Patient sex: F
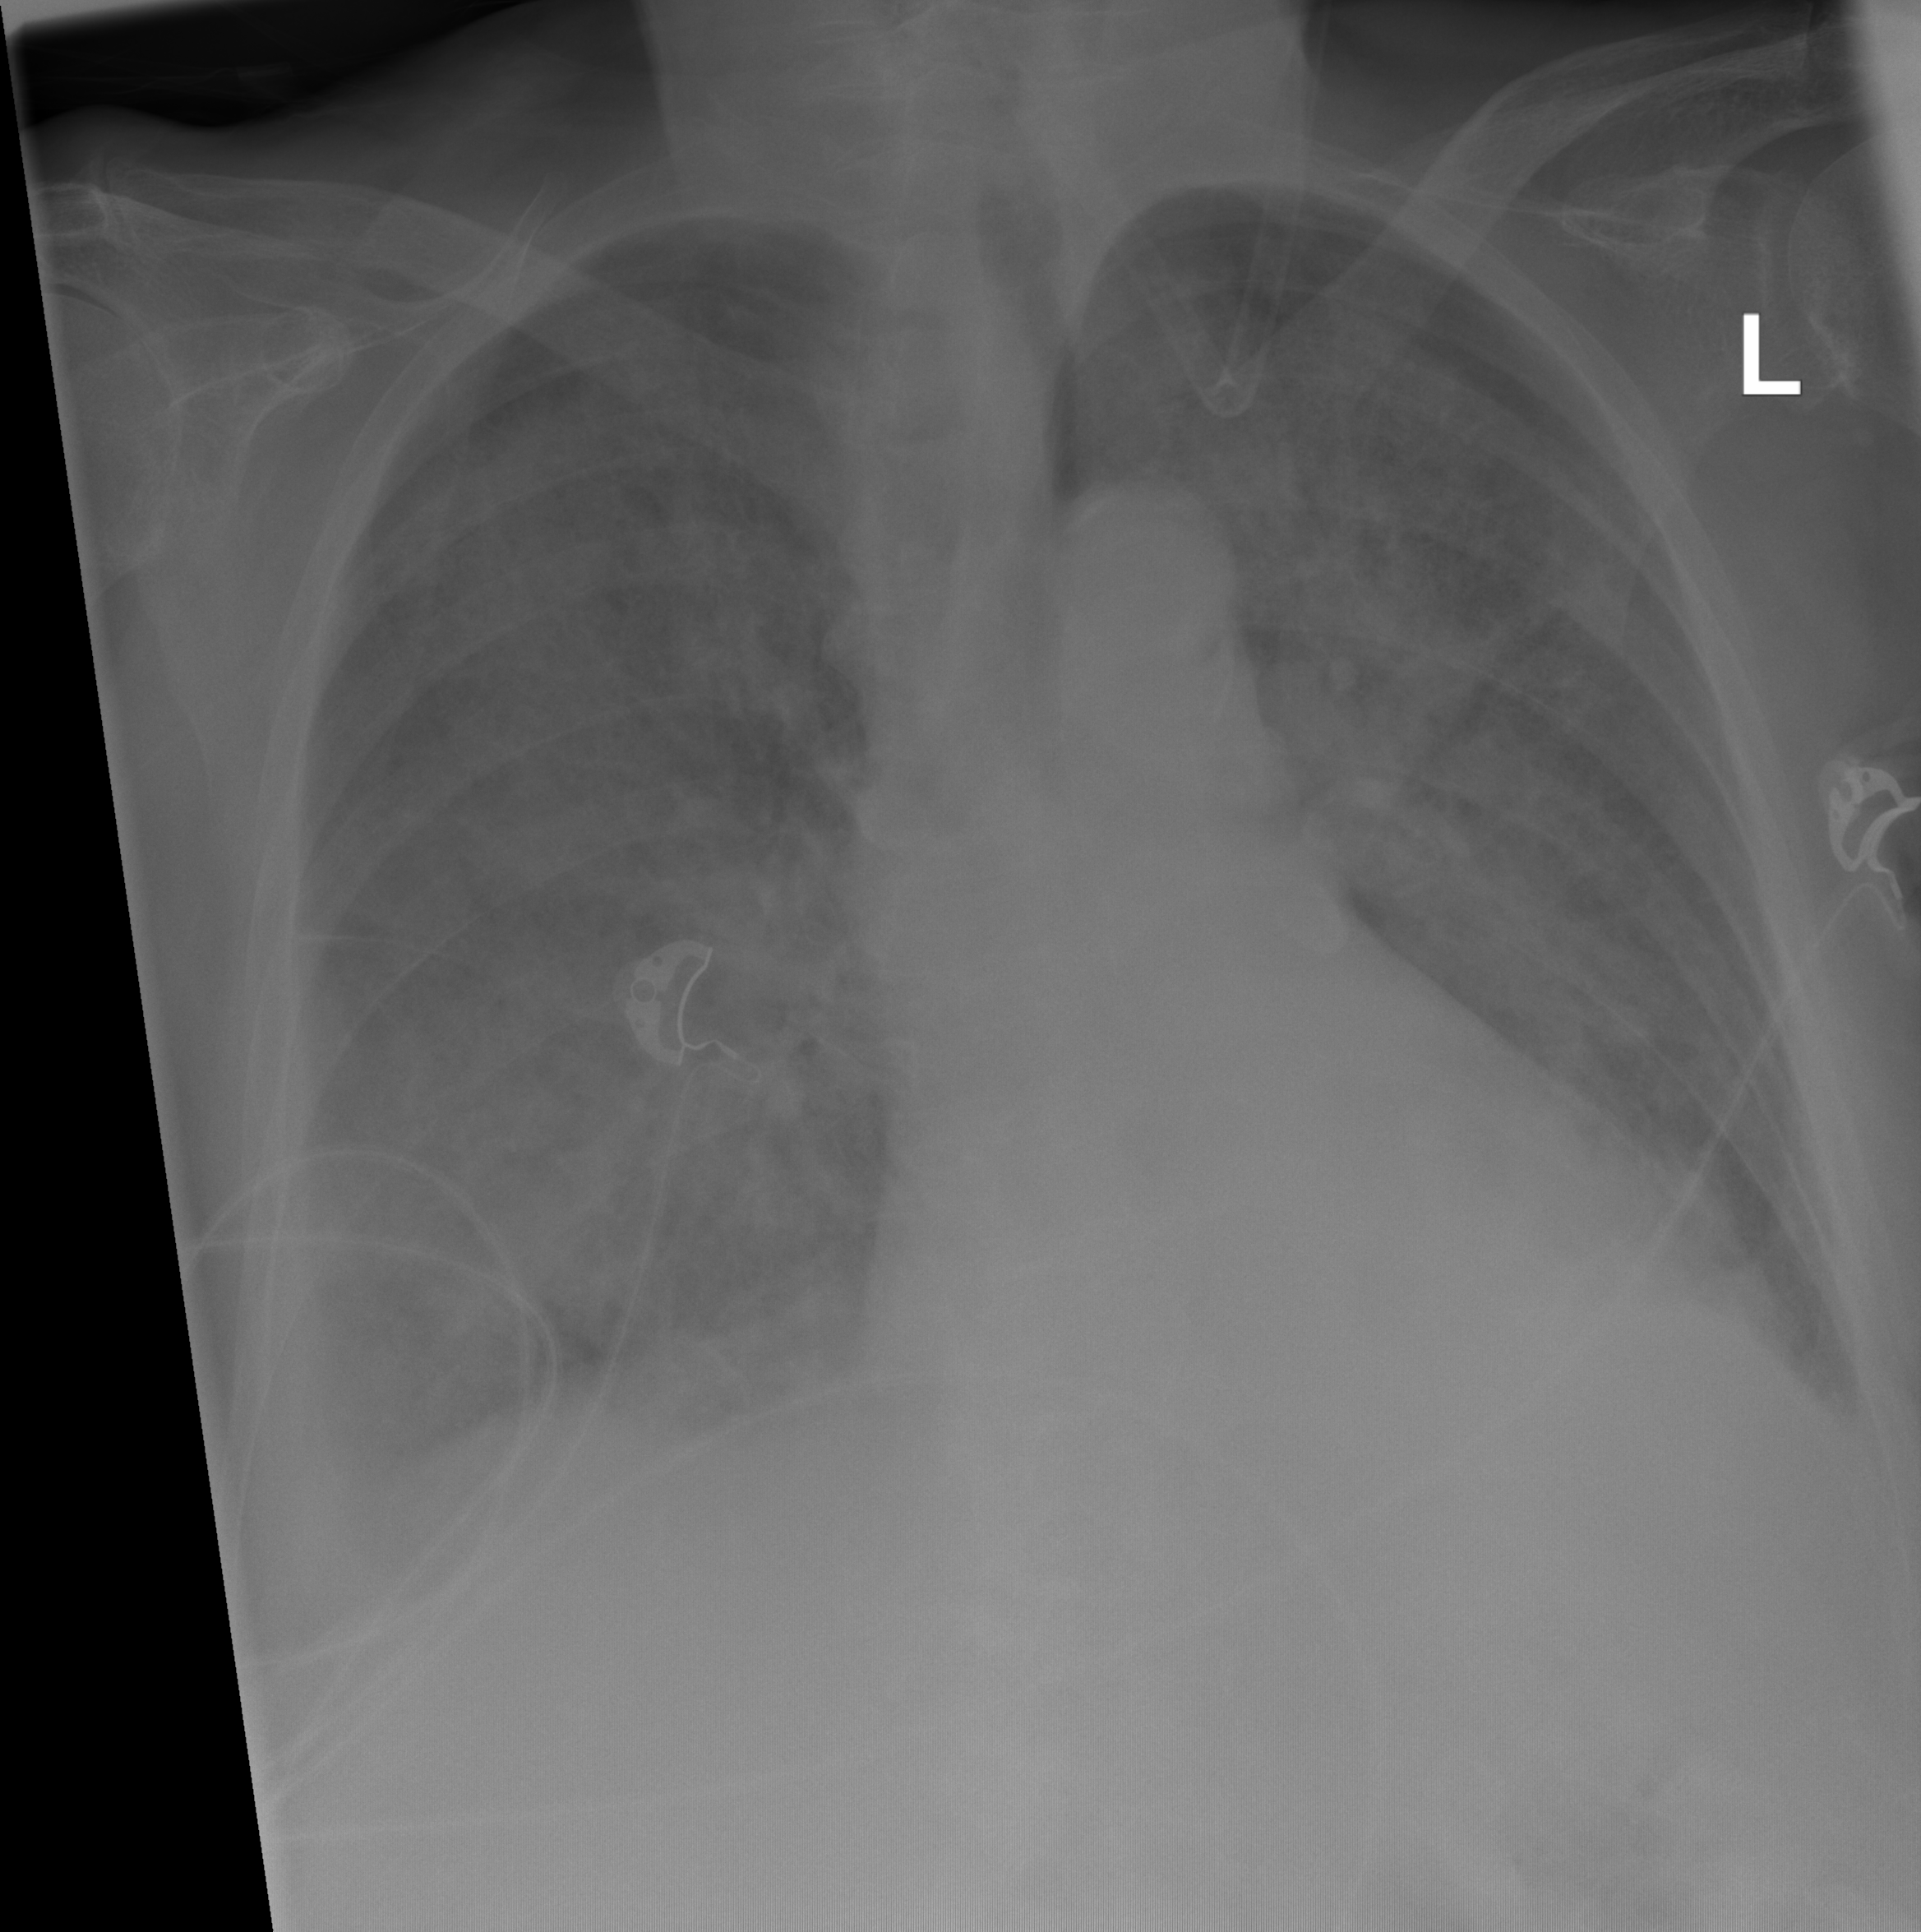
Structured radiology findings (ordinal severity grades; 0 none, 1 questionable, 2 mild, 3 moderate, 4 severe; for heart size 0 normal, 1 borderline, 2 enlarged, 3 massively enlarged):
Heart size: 0
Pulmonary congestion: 4
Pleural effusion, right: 1
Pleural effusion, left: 1
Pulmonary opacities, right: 0
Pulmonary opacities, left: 0
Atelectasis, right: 1
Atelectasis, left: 0